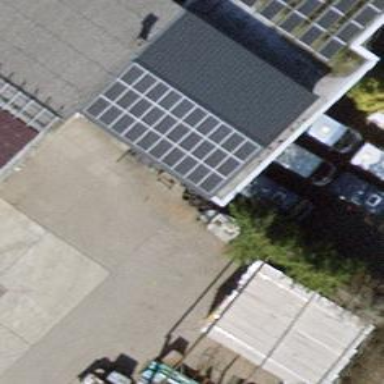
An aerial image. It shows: Car repair shop.